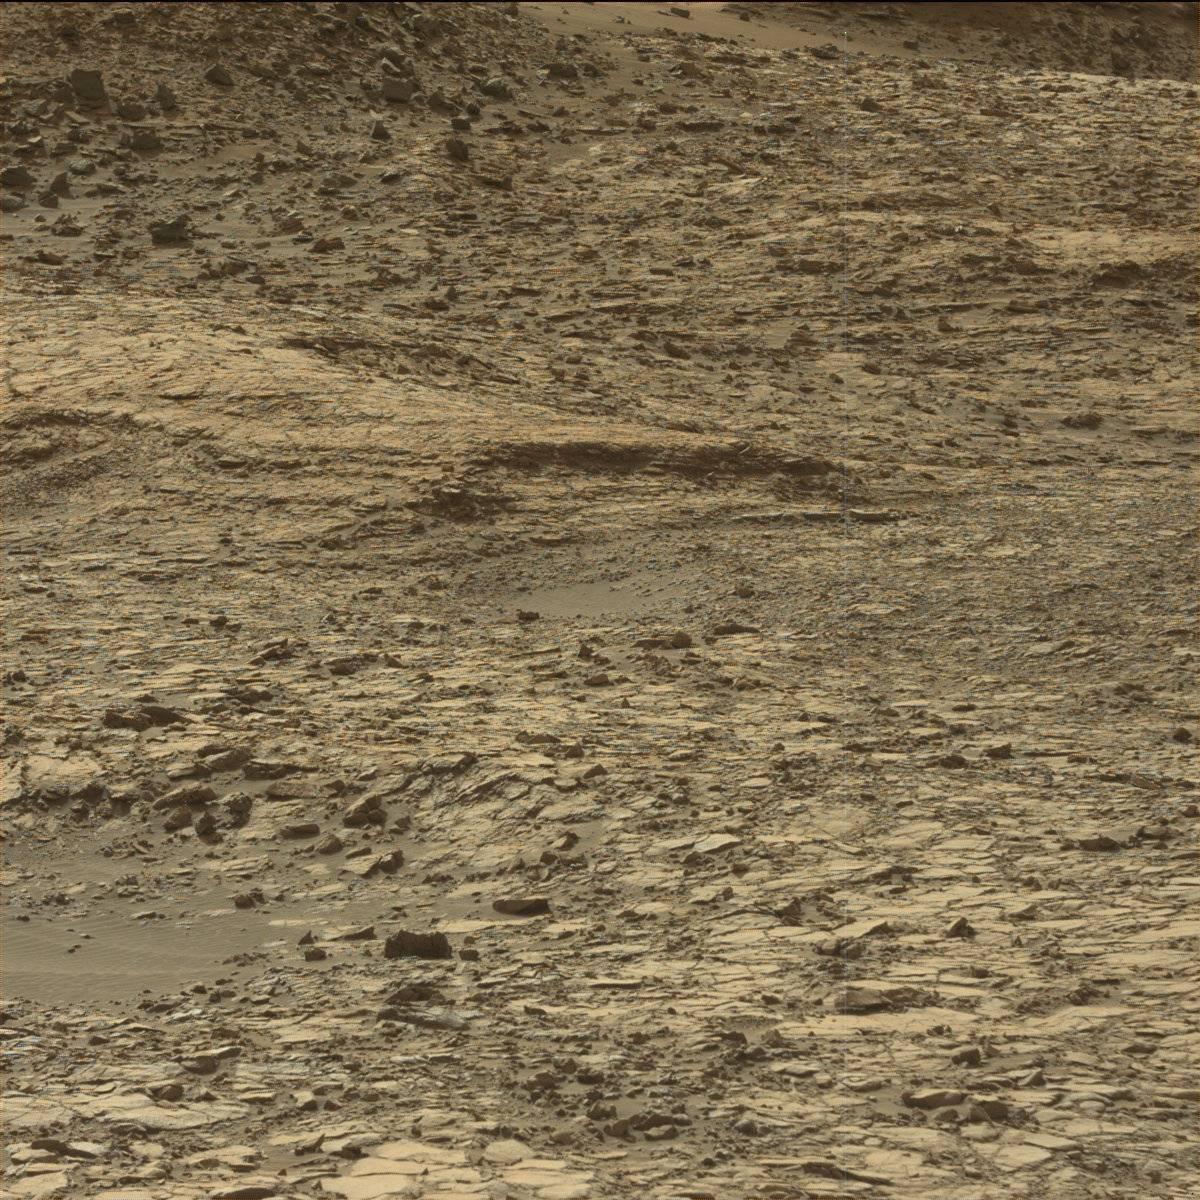
Terrain classes present: Bedrock, Sand / Soil